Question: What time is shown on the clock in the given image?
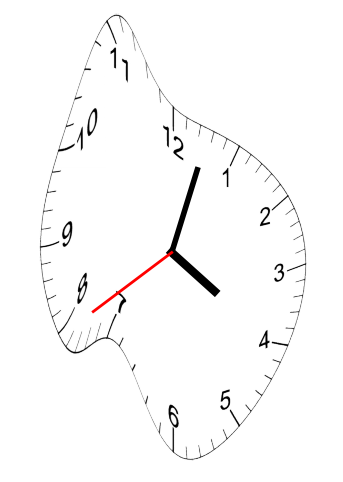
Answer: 04:02:39